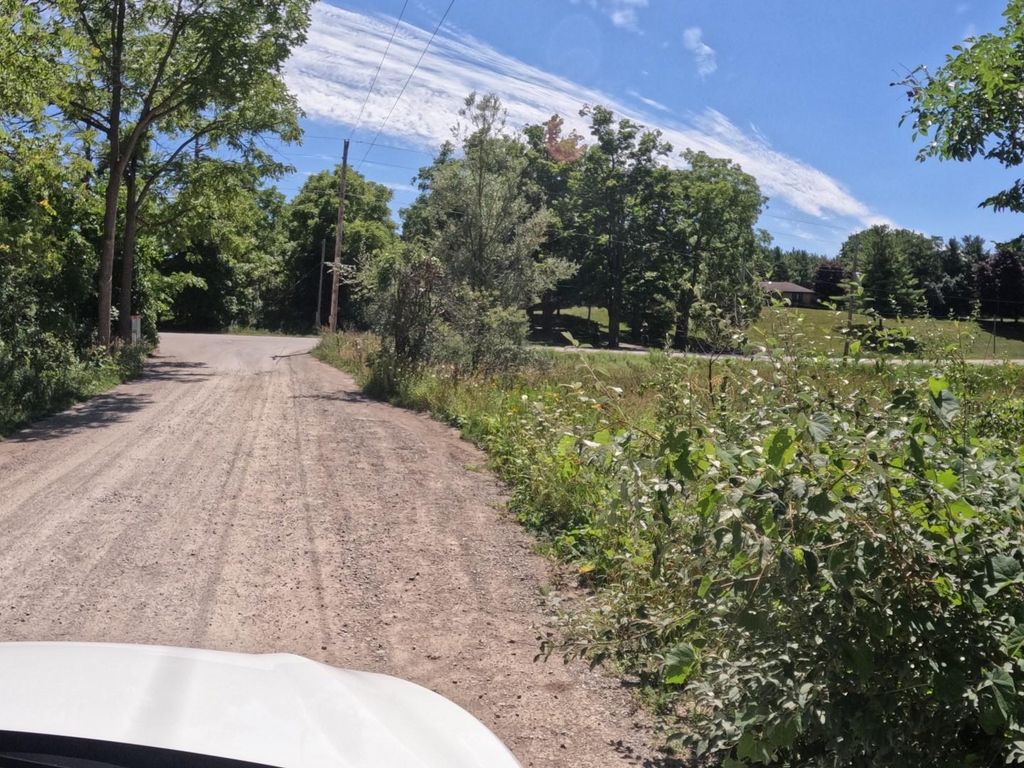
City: kitchener-waterloo